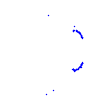
Particle: proton